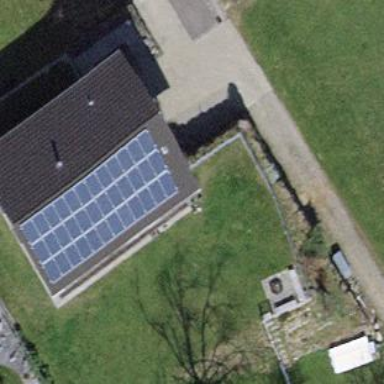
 consisting of solar photovoltaic panels."